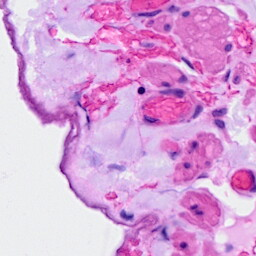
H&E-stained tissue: Ovarian